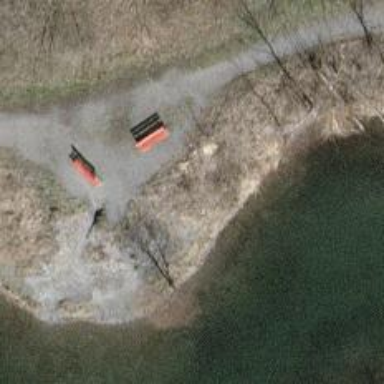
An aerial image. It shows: Bench.